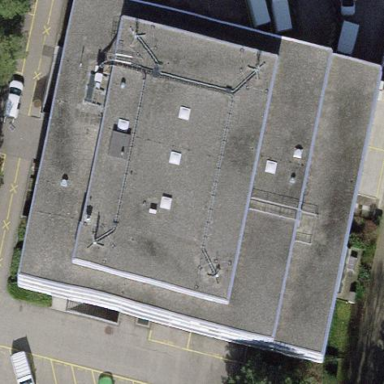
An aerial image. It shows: Office building with flat roof.